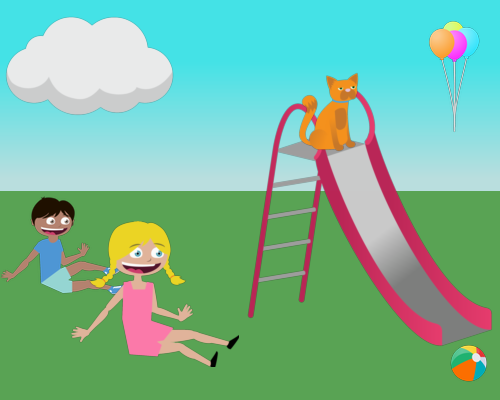
In the upper left corner, there's a large cloud, while the top right features four small balloons. On the right side, a big slide, angled to the right and extending halfway above the horizon, with a small beach ball at the bottom. To the far left, a boy sits with his legs out and a big, toothy smile, while a big girl with a similar smile sits between him and the slide, her hair covering his legs.